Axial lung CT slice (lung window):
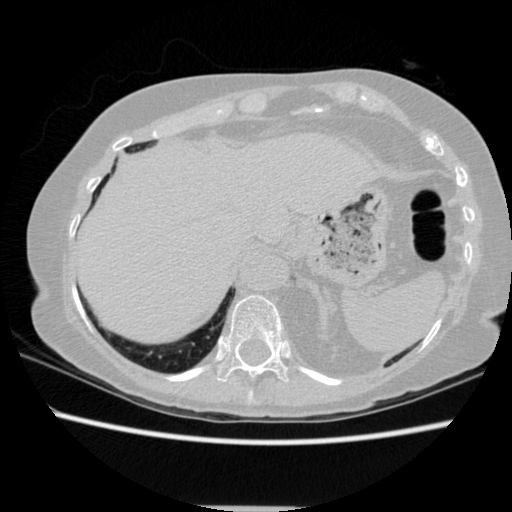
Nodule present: no